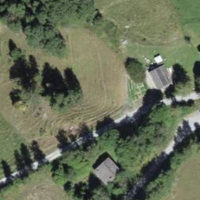
EUNIS habitat code: 41
Species observed at this site:
Geum rivale